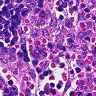
Metastatic tissue present: no